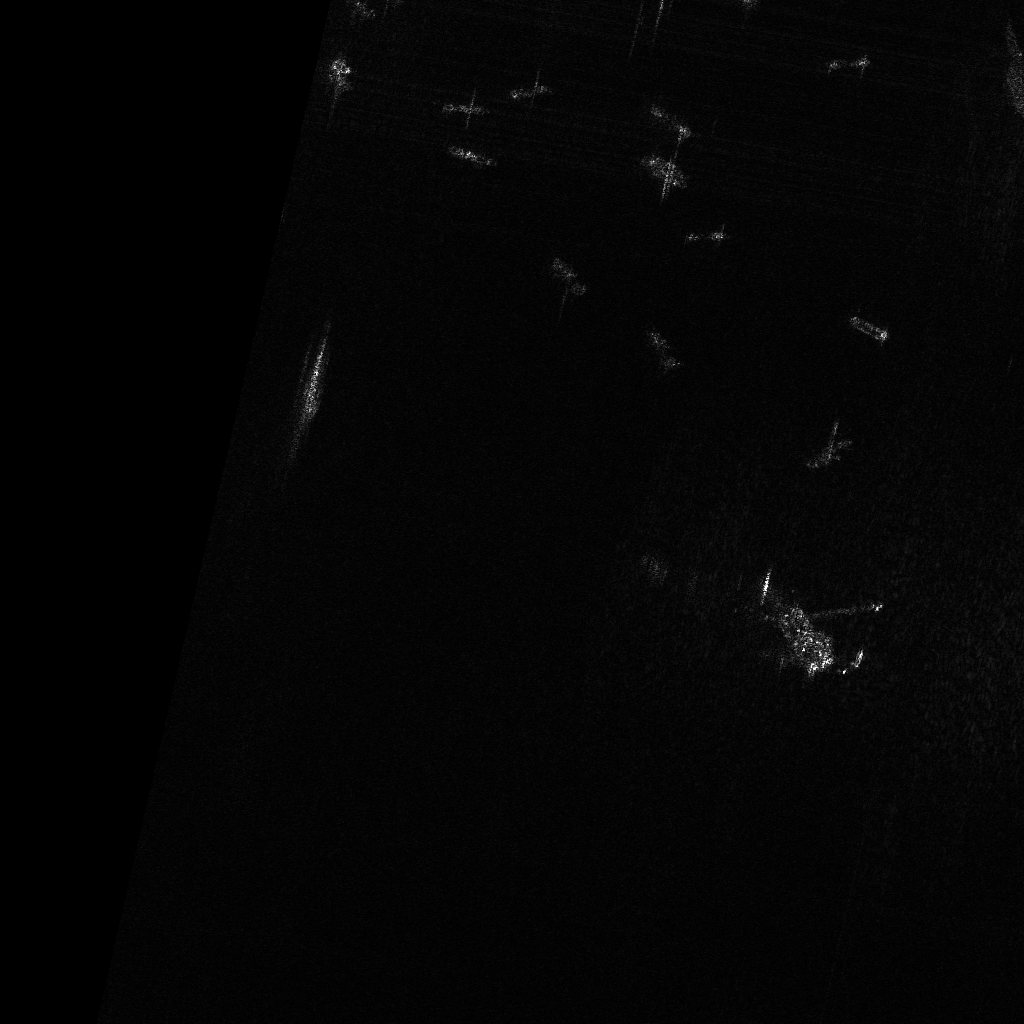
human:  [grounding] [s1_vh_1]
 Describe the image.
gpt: In the satellite image, there is  <ref>7 medium fishing </ref> <box>[[44, 8, 45, 12, 86], [62, 11, 67, 12, 34], [50, 6, 52, 10, 80], [68, 20, 69, 25, 84], [62, 15, 67, 16, 32], [62, 15, 66, 17, 36], [53, 26, 57, 27, 49]]</box> located at top,  <ref>2 large fishing </ref> <box>[[43, 14, 48, 15, 17], [30, 6, 35, 8, 86]]</box> located at top,  <ref>1 small fishing </ref> <box>[[81, 4, 83, 8, 85]]</box> located at top right,  <ref>2 medium fishing </ref> <box>[[82, 31, 86, 32, 29], [79, 41, 81, 46, 51]]</box> located at right,  <ref>1 medium fishing </ref> <box>[[62, 33, 66, 34, 54]]</box> located at center.